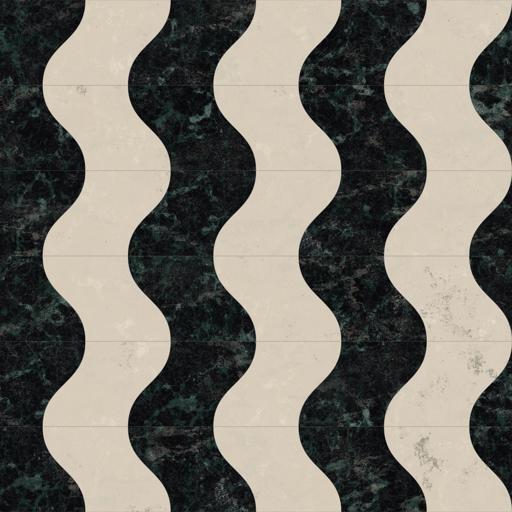
Tags: floor marble stone tiled tiles tiling